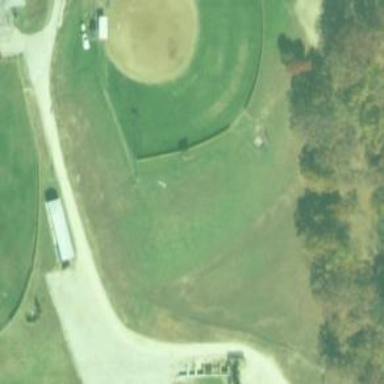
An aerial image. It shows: Chain link fence surrounding softball pitch on grassy land.